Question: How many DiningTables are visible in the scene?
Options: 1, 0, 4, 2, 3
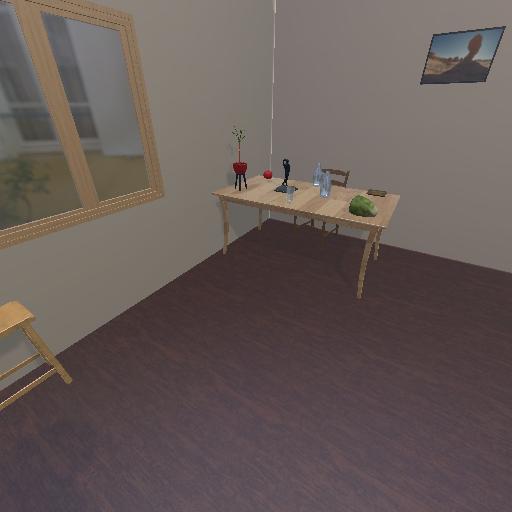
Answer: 1